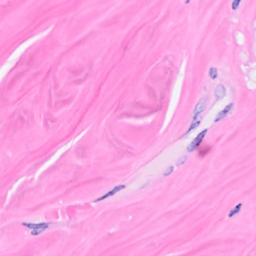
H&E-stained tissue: Breast